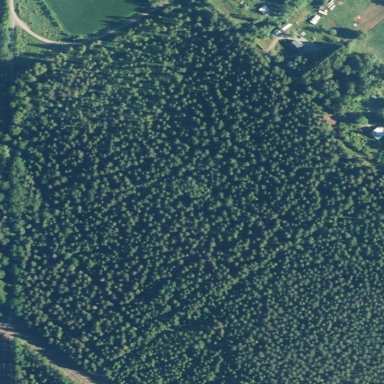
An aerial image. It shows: Clearcut area created by human activity.